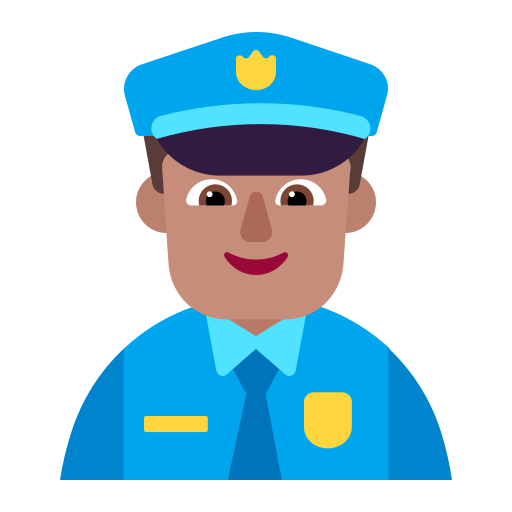
man police officer flat